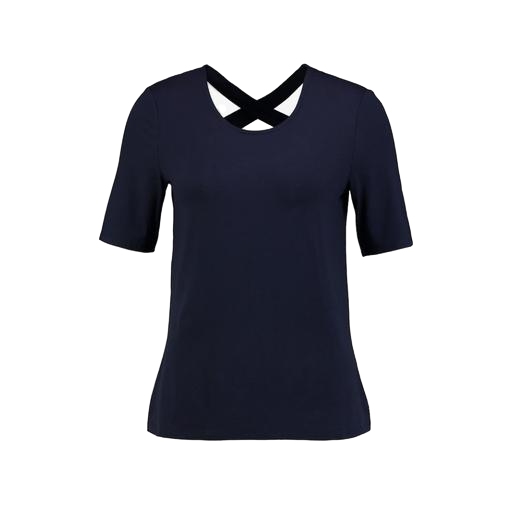
blue open-back jersey t-shirt, blue bow-back top deep navy, short-sleeve top only macy, white background